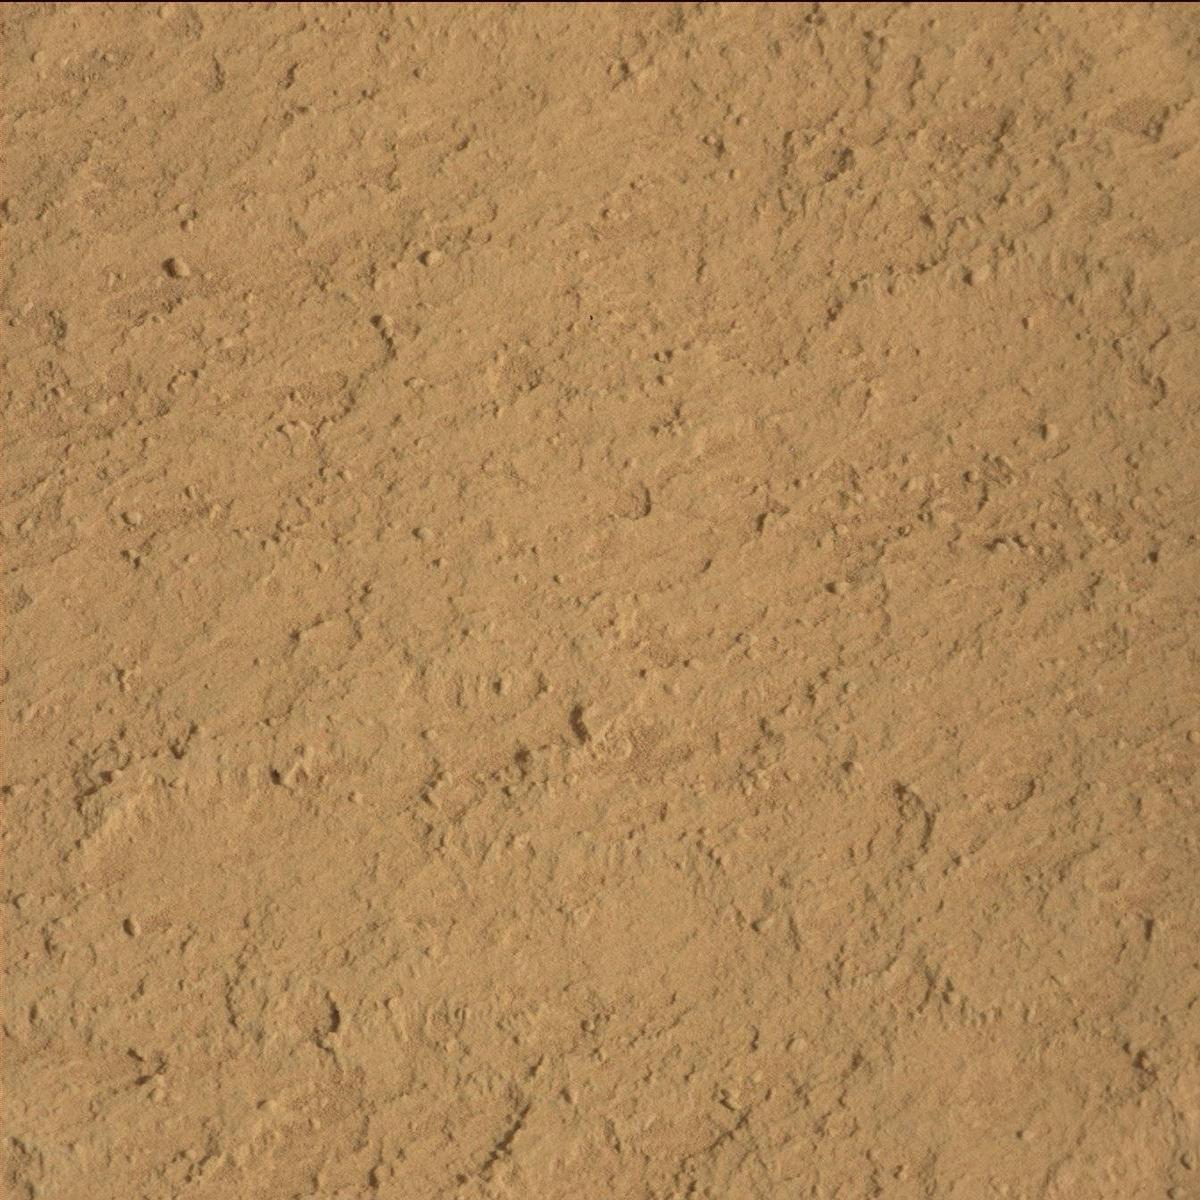
Terrain classes present: Bedrock